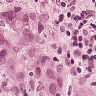
Metastatic tissue present: yes